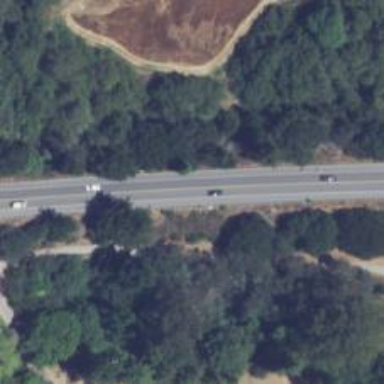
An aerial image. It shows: Asphalt road classified as trunk highway.